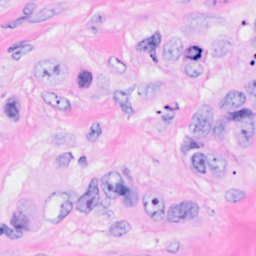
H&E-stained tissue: Breast